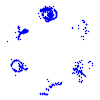
Particle: kaon